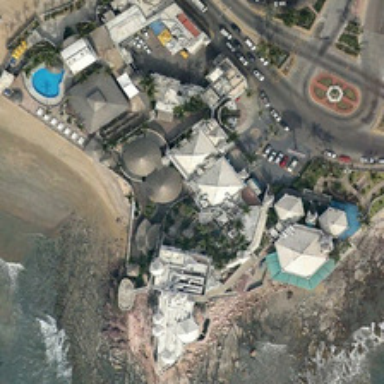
Many luxury villas were built by the sea .